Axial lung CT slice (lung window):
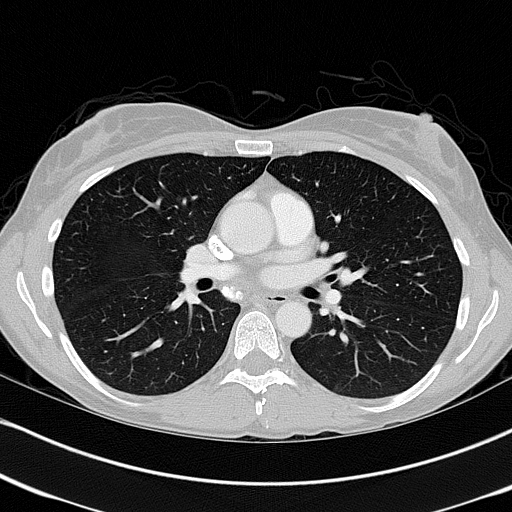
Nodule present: no